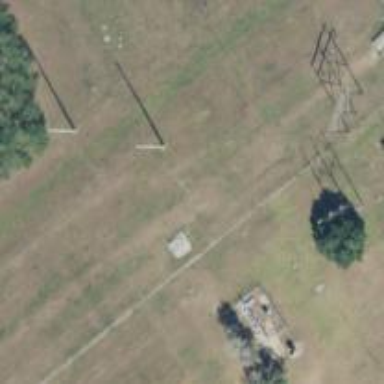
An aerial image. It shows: Power pole.